Question: See the image below. This illustrates what I am trying to achieve. I am sure it is possible with jquery but do not have the expertise to write it.
What i want is that if 'DIV A'(shown in green) has a height lower than a set PX value (for example if div A's height is smaller than 300px) then 'DIV B' (shown in red) should move the the second position. If DIV A's height is greater then that value then DIV A should simply remain in place and not be moved.

I started a fiddle here: <URL>
example code:
B
'''
<div class="right">
<div class="B">A</div>
</div>
'''
example css:
'''
.left, .right {width:49%; border: 1px solid #000; margin:1px; min-height:600px}
.left {float:left;}
.right {float:right;}
.somediv, .somediv2 {width:98%; height:125px; border:1px solid #ccc; margin:2px}
.A {background:red; width:98%%; height:150px; margin:2px}
.B {background:green; width:98%; height:100px; margin:2px}
'''
Thanks in advance for help!
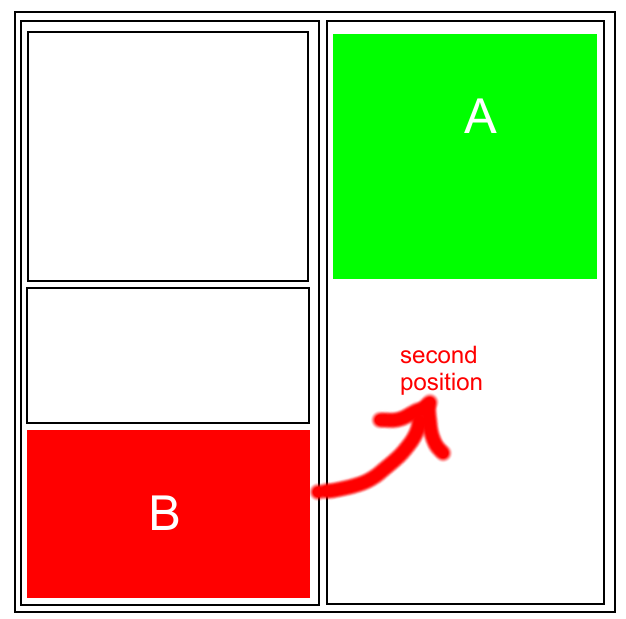
Answer: '''
$(function() {
if($('#A').height() < 300){
$('#A').remove().appendTo("#right");
}
});
'''
Take a look at this : <URL>